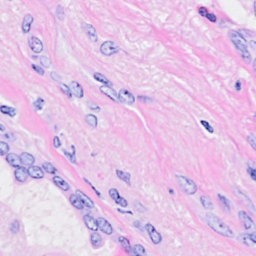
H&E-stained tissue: Breast